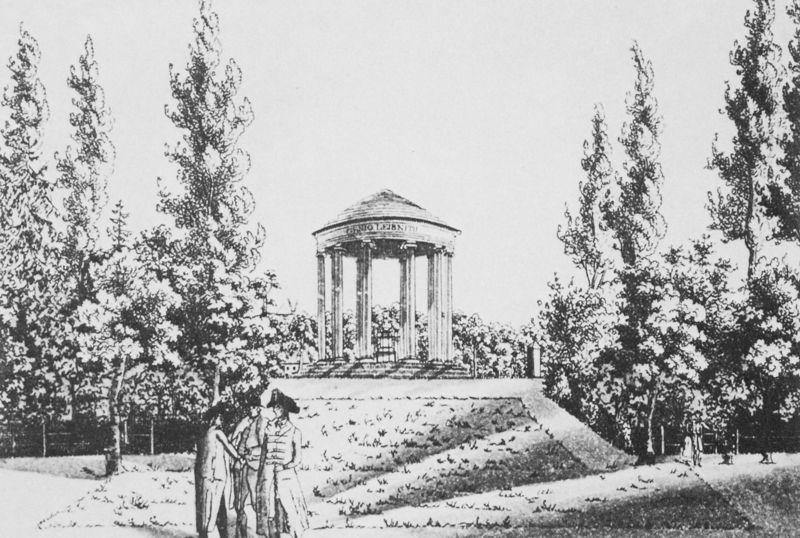
Titel: Leibniz- Denkmal
Künstler: Christopher Hewetson
Standort: Hannover, Georgengarten (EU - D - Nds)
Schlagwörter: baum, berg, blätter, himmel, laub, mann, schatten, bäume, landschaft, frankreich, hintergrund, hut, licht, männer, paris, säulen, vordergrund, weiss, zeichnung, gras, park, weg, wiese, zaun, gespräch, architektur, hügel, personen, blatt, anhöhe, garten, grafik, graphik, tannen, soldaten, muse, stufen, gehrock, schnitt, schwarzweiss, stich, militär, uniform, dreispitz, entwurf, gewehr, grundstück, tempel, monopteros, pavillon, kupferstich, pagode, rotunde, palladio, tempietto, teehaus, monopterus, tempe, sanssouci, rotunda, 18. jahrhundert, 1789, #hut, leibnitz, zuan, gespärch, konigreich, militer